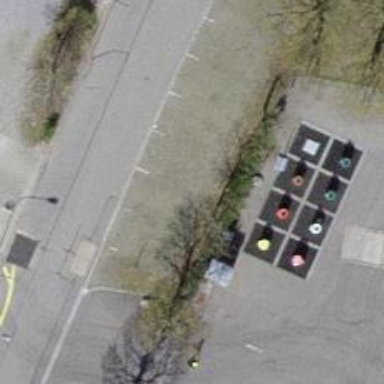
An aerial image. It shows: Recycling container at amenity designated for recycling.